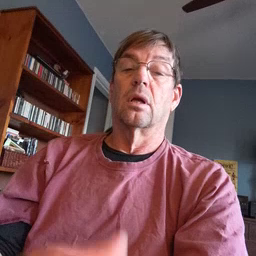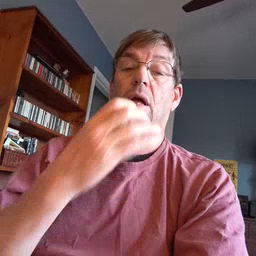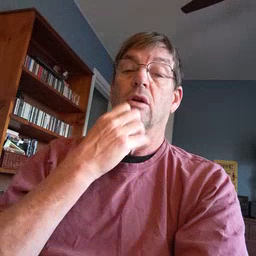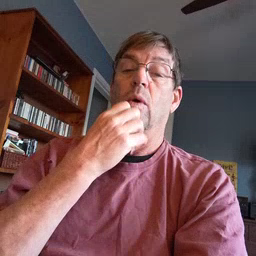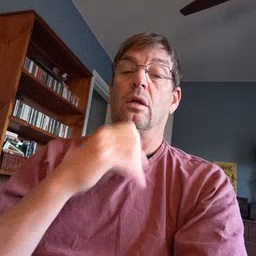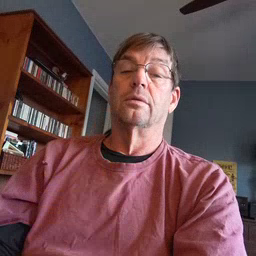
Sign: underwear